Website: macys
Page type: payment
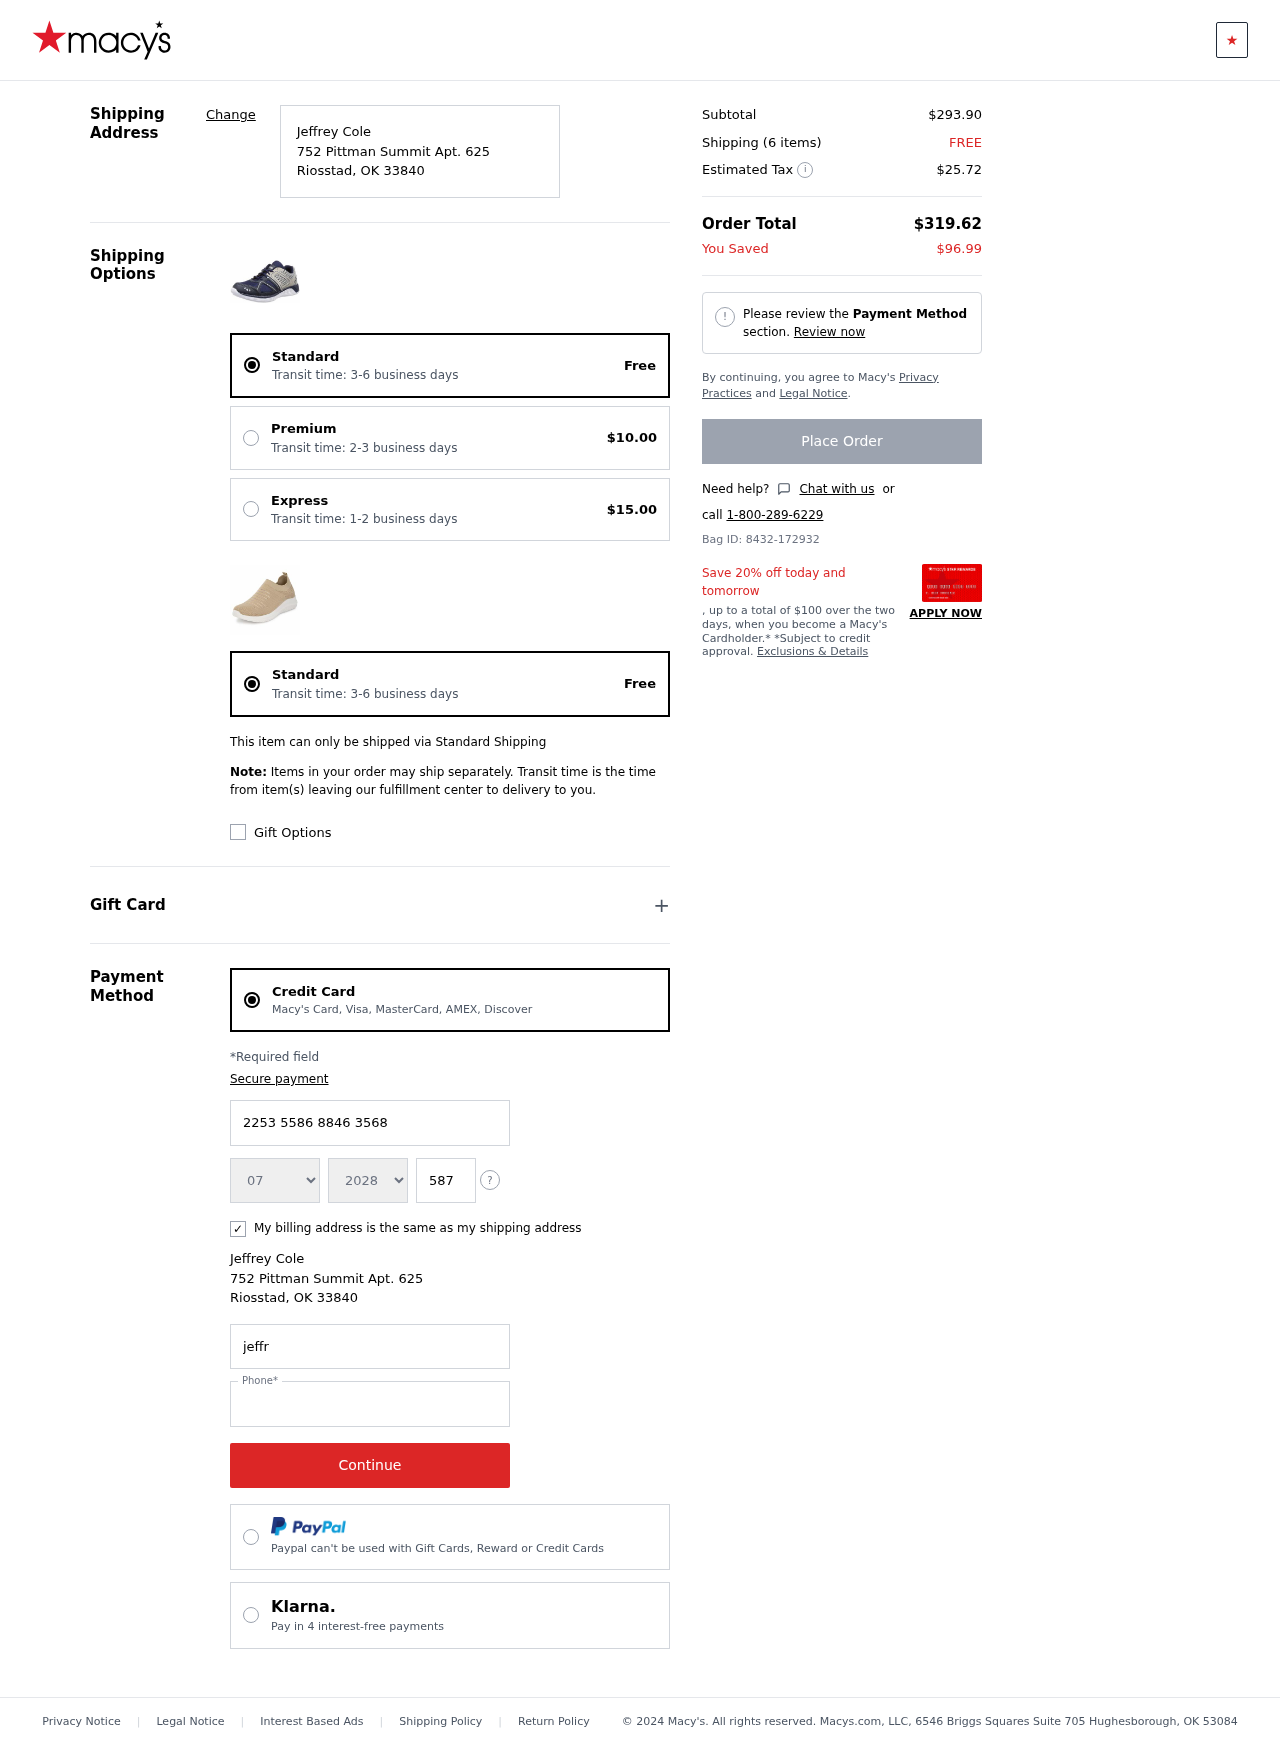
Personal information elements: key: PII_CARD_CVV
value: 587
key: PII_CARD_EXPIRY_MONTH
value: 07
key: PII_CARD_EXPIRY_YEAR
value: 28
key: PII_CARD_NUMBER
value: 2253 5586 8846 3568
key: PII_CITY
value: Riosstad
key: PII_EMAIL
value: jeffrey.cole@hotmail.com
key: PII_FULLNAME
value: Jeffrey Cole
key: PII_PHONE
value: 3399258556
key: PII_POSTCODE
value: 33840
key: PII_STATE_ABBR
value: OK
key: PII_STREET
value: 752 Pittman Summit Apt. 625
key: PII_FULLNAME2
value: Jeffrey Cole
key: PII_STREET2
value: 752 Pittman Summit Apt. 625
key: PII_CITY2
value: Riosstad
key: PII_STATE_ABBR2
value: OK
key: PII_POSTCODE2
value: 33840
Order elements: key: ORDER_DELIVERY_DATE
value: Transit time: 3-6 business days
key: ORDER_SHIPPING_STANDARD
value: Free
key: ORDER_SHIPPING_PREMIUM
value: $10.00
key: ORDER_SHIPPING_EXPRESS
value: $15.00
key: ORDER_DELIVERY_DATE2
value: Transit time: 3-6 business days
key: ORDER_SHIPPING_STANDARD2
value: Free
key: ORDER_SUBTOTAL
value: $293.90
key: ORDER_NUM_ITEMS
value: Shipping (6 items)
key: ORDER_SHIPPING_COST
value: FREE
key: ORDER_TAX
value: $25.72
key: ORDER_TOTAL
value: $319.62
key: ORDER_SAVINGS
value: $96.99
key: ORDER_ID
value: Bag ID: 8432-172932